Question: I'm working on a simple drawing app for ios. The line join doesn't seem to be working for the top (north) point of the diamond.

Here is the code:
'''
CGContextRef context = UIGraphicsGetCurrentContext();
CGContextSetLineWidth(context, _currentSize);
CGContextSetStrokeColorWithColor(context, _currentColor.CGColor);
CGContextSetLineJoin(context, kCGLineJoinRound);
CGContextMoveToPoint(context, _firstTouch.x, _firstTouch.y);
CGContextAddLineToPoint(context, _firstTouch.x + delta, _firstTouch.y + delta);
CGContextAddLineToPoint(context, _firstTouch.x, _firstTouch.y + (2*delta));
CGContextAddLineToPoint(context, _firstTouch.x - delta, _firstTouch.y + delta);
CGContextAddLineToPoint(context, _firstTouch.x, _firstTouch.y);
CGContextDrawPath(context, kCGPathFillStroke);
'''
'delta' simply represents the length of the sides.
The LineJoin property is working on all points except for the north point (where the path starts and ends.
Any guidance would be appreciated.
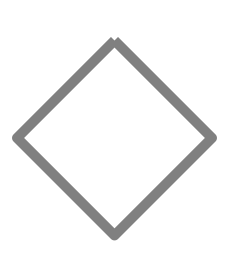
Answer: You forgot to close the path. Close it.
<URL>